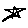
Label: star